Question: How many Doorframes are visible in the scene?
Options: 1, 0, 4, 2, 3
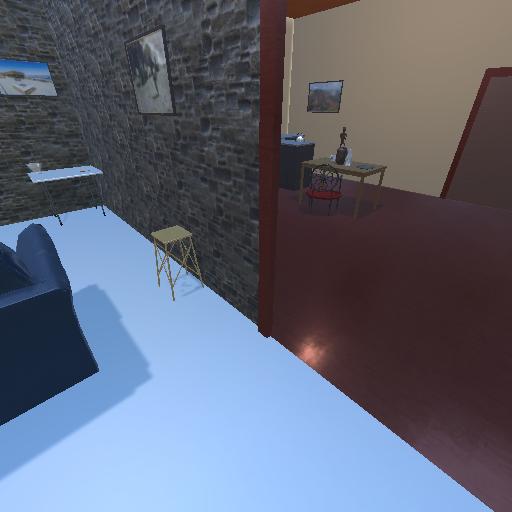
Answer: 1